Question: Ive searched around, but couldnt get to find an answer as to how I could check using jquery validation that one of the buttons is MUST selected in a bootstrap radio button group before submission.
I have this as part of the form,
'''
<div id="inputNumDel" name="inputNumDel" class="btn-group" data-toggle="buttons-radio">
<button type="button" id="num7" class="btn ">7</button>
<button type="button" id="num8" class="btn ">8</button>
</div>
'''
which gives this
and this is the validation code which is NOT working
'''
$(document).ready(function(){
$("#form").validate({
rules:{
inputNumDel:{
required:true,
},
},
errorClass: "help-block"
});
});
'''
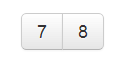
Answer: You can't use jquery validate to make a button element 'required'.
You will need a checkbox or a radio button or other input element. jQuery mobile has a checkboxradio widget that has a similar effect, but uses radio buttons or checkboxes.